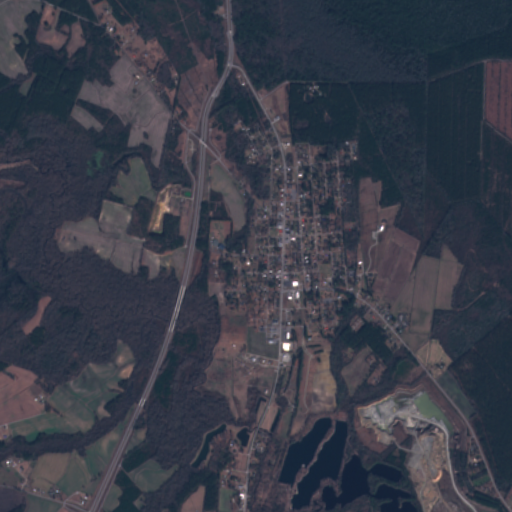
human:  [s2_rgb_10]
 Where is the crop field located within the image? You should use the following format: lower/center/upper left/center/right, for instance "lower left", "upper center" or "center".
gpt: The crop field is located in the lower center of the image.
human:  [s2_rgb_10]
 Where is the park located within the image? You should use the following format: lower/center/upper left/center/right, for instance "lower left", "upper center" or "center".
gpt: The park is located in the center of the image.
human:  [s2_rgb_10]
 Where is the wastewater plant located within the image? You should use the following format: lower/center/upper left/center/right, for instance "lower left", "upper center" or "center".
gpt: The wastewater plant is located in the lower center of the image.
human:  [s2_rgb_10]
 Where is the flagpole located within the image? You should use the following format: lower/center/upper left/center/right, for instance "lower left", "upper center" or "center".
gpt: The flagpole is located in the center of the image.
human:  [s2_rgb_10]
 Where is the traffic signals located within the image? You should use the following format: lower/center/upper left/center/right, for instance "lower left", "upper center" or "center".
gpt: The traffic signals is located in the center of the image.
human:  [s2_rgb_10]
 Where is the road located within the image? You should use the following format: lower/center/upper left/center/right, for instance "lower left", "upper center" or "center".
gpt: There is no road in the image.